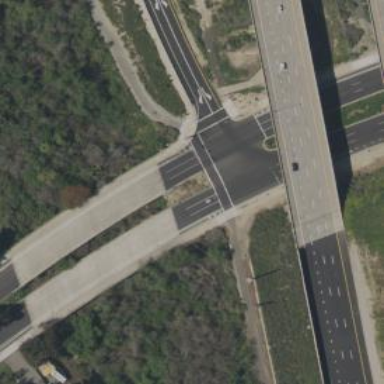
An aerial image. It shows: Crossing on asphalt cycleway.